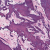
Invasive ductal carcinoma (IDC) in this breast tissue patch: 0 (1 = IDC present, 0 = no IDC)